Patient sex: M
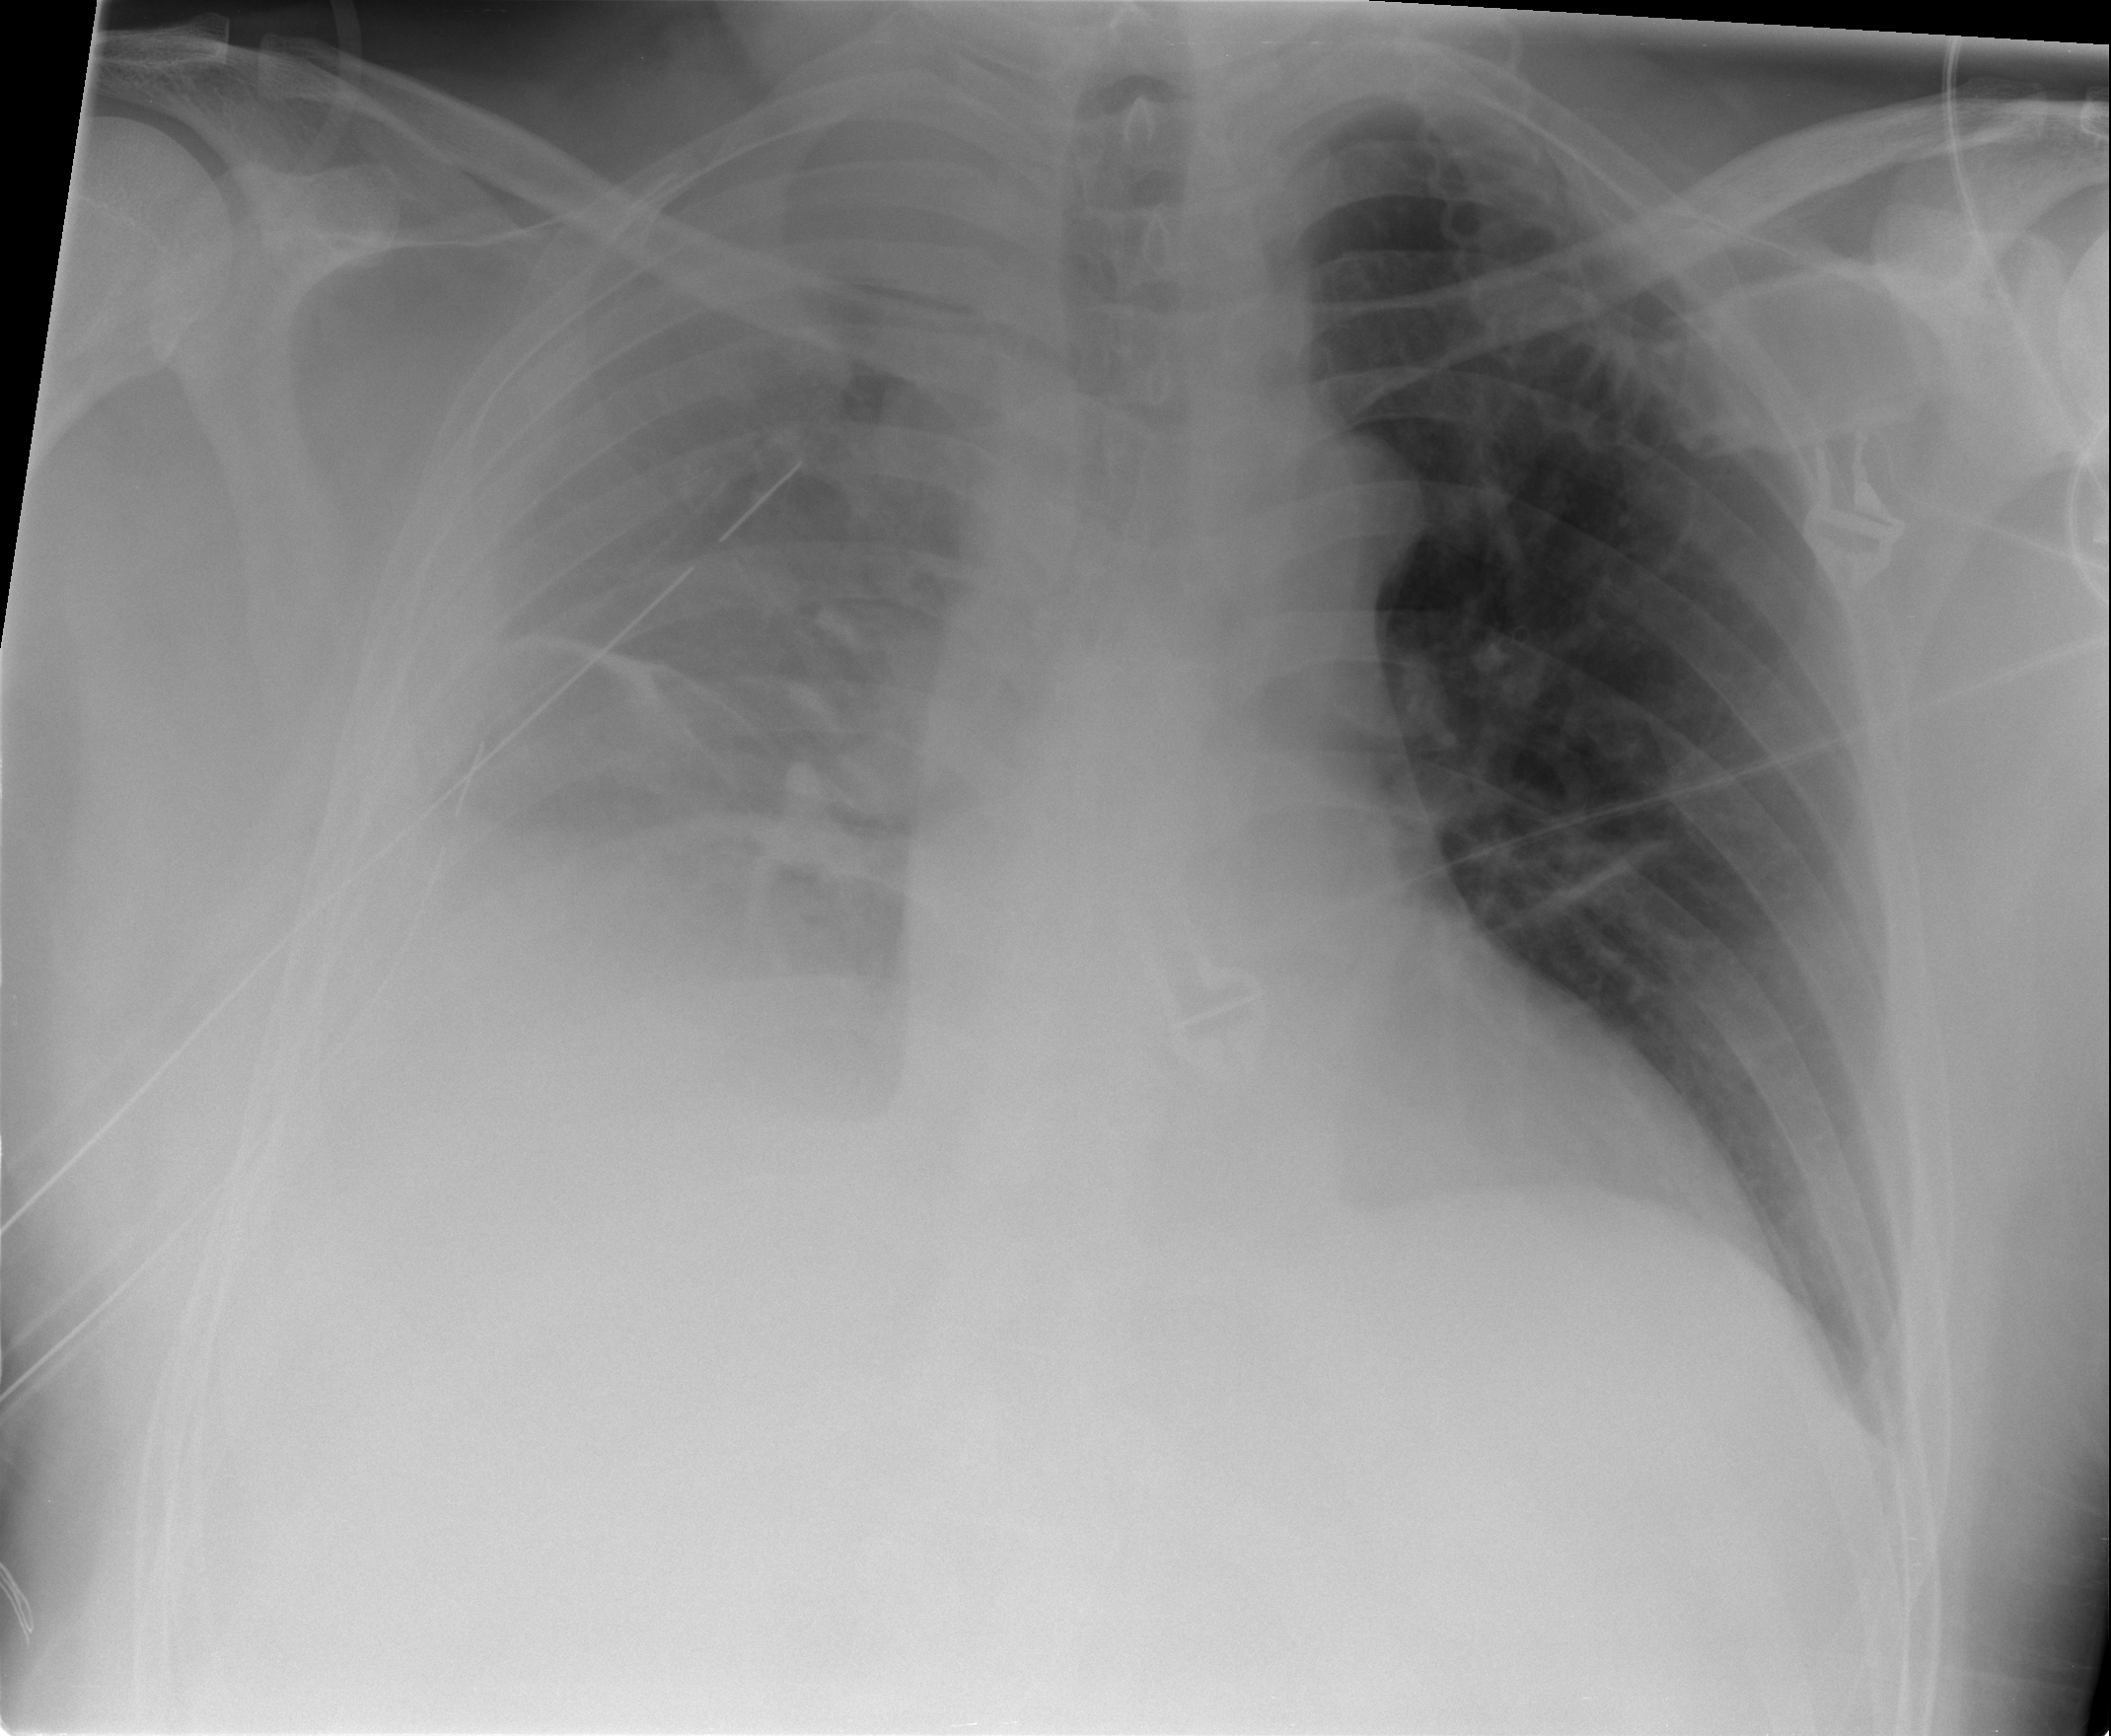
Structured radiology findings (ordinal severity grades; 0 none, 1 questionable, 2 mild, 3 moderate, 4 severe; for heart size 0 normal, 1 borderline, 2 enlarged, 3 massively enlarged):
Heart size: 0
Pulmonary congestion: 0
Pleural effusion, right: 3
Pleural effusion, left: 0
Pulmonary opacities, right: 1
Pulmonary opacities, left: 0
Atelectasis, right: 3
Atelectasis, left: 2